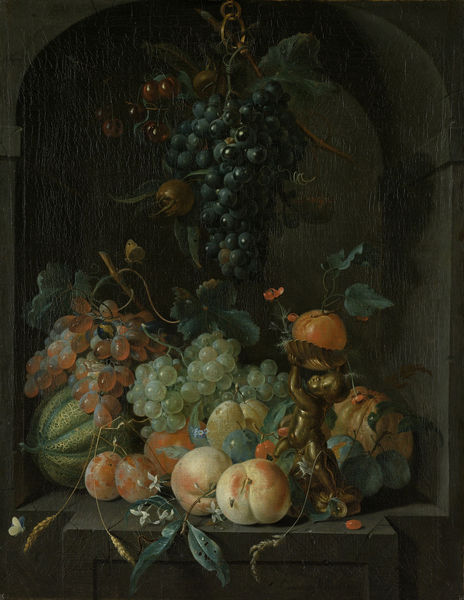
Titel: Stilleven met vruchten
Künstler: Coenraet Roepel
Standort: Amsterdam
Institution: Rijksmuseum
Schlagwörter: arch, curtain, red, window, black, dark, gold, green, painting, table, cupboard, flowers, oil painting, wine, apple, food, fruit, orange, boy, child, light, shadow, statue, shelf, grape, peach, cherub, cupid, still life, leaves, figure, leaf, baby, grapes, brass, butterfly, hanging, still, ring, niche, wheat, fruits, alcove, tomatoes, vegetables, pumkin, melon, pumpkin, peaches, cherry, squash, produce, plum, stature, bug, display, drak, fuit, dark colors, weed, statute, bugs, green grapes, cherries, flys, watermelon, cornucopia, arrangment, pomme, barroc, still painting, butterflu, mellon, golden statue, golden figure, golden baby, watermello, royshe, goldcherub